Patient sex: F
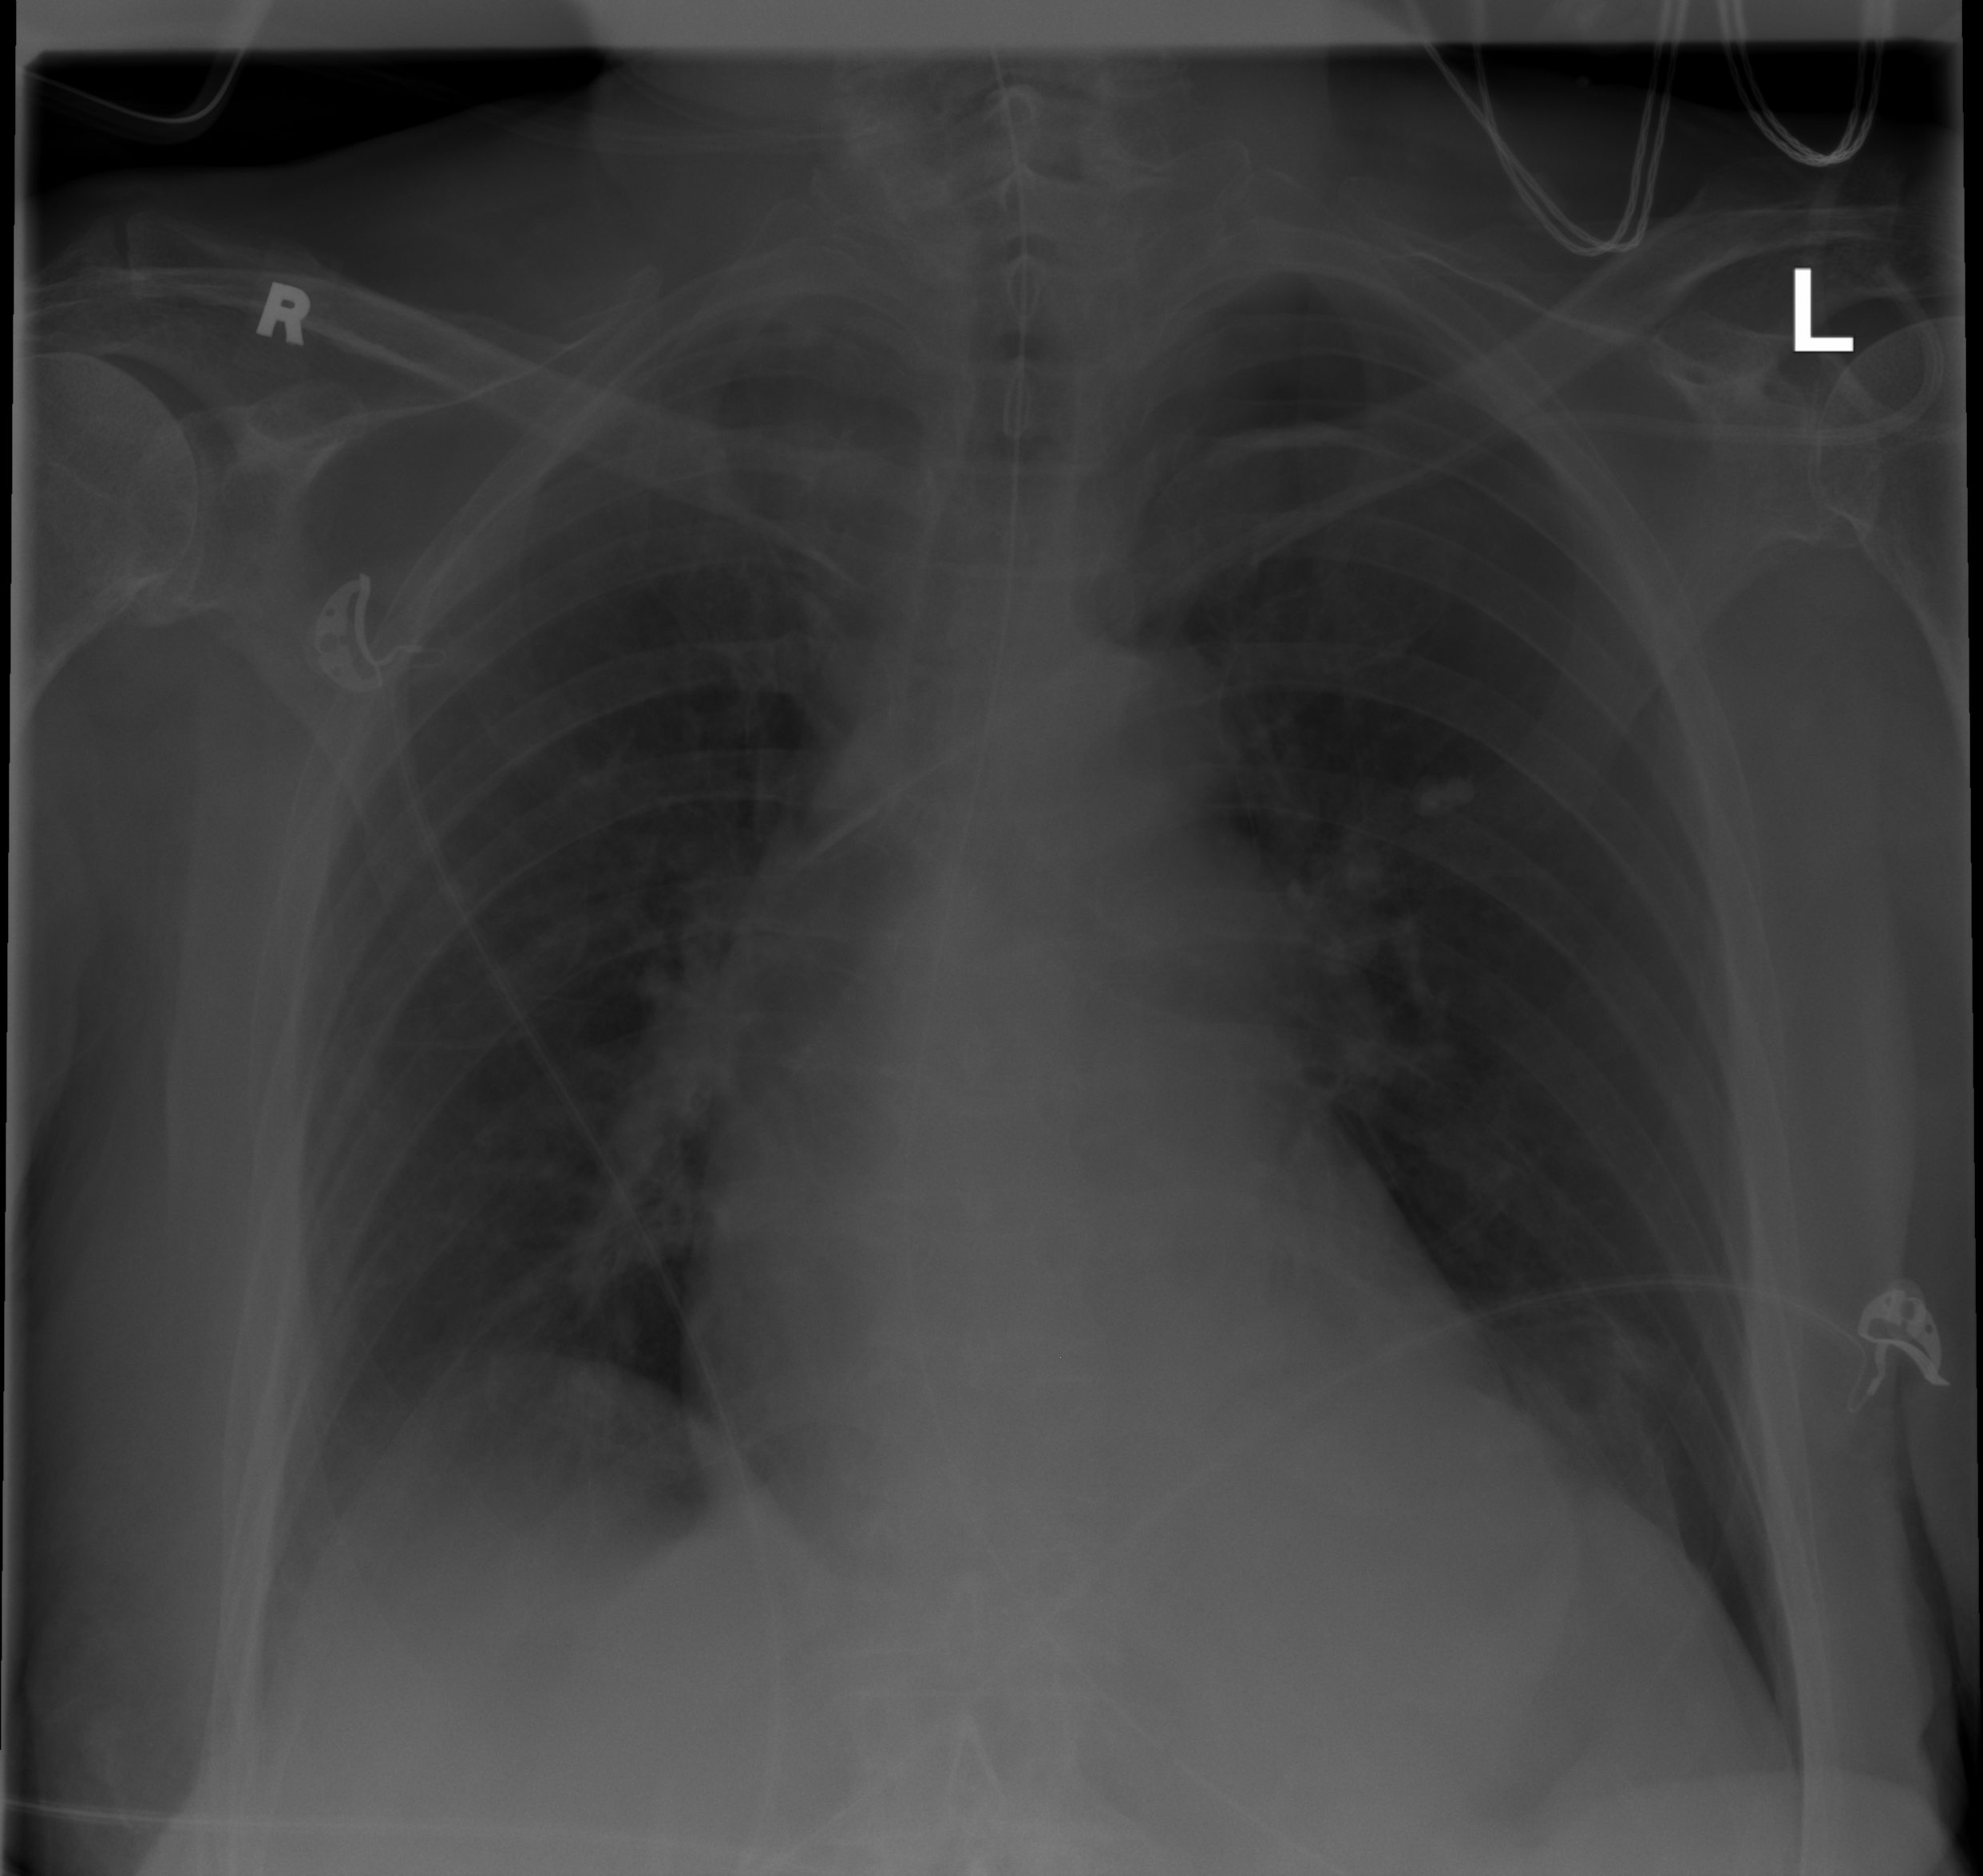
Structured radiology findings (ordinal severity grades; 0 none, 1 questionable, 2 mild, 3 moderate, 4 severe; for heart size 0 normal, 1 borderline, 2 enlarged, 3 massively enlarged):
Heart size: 0
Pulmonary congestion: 0
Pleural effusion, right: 2
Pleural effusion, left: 0
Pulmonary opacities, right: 0
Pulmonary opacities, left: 0
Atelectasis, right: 0
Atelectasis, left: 0